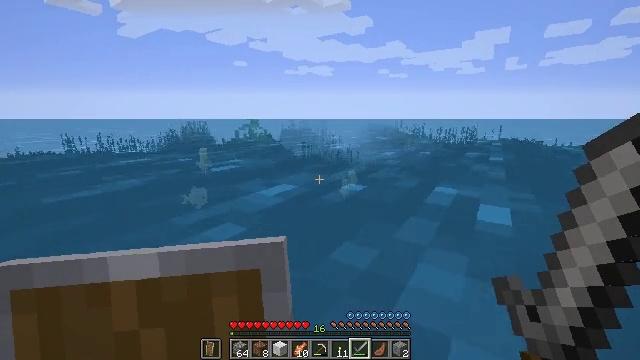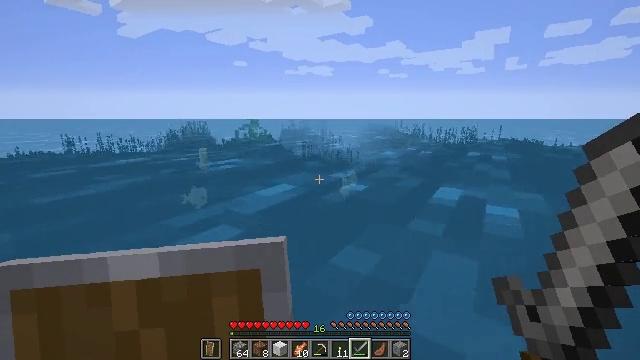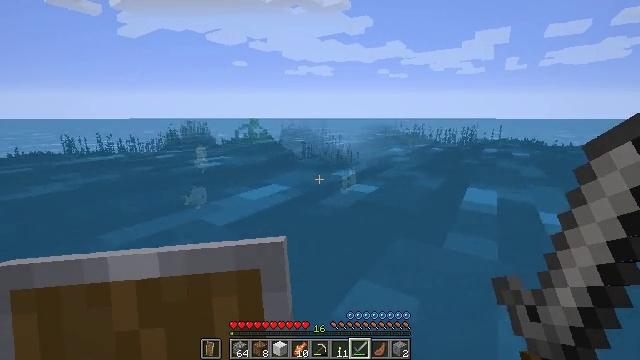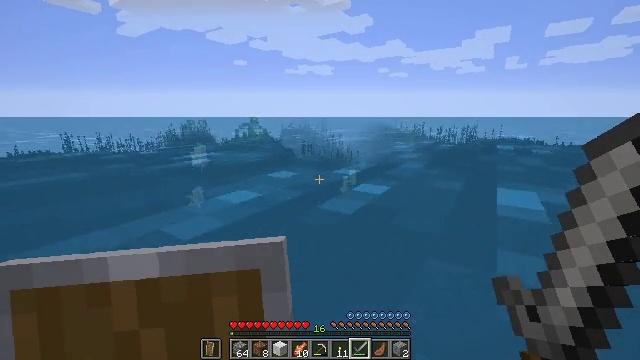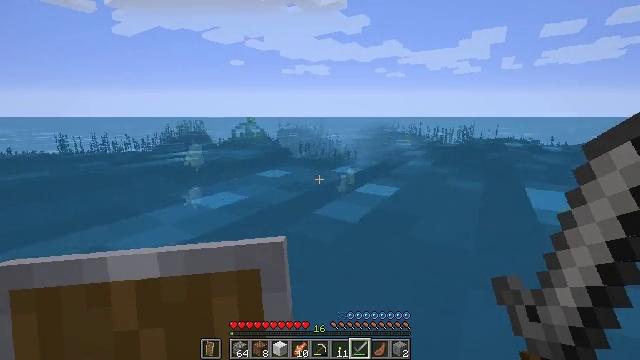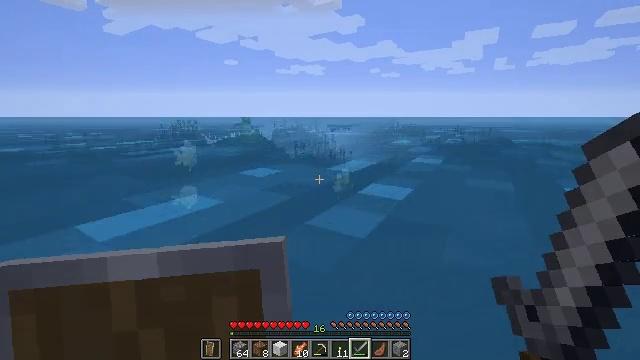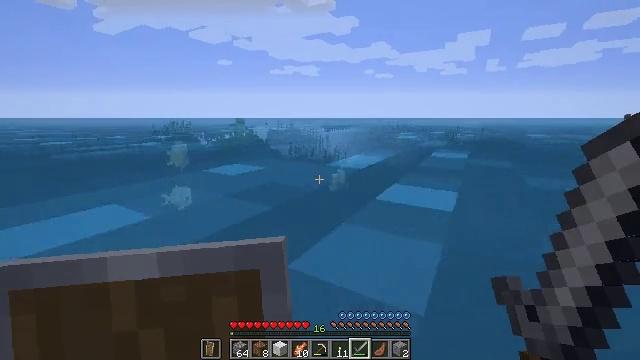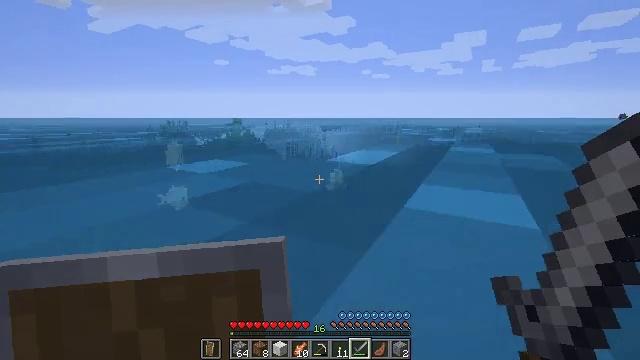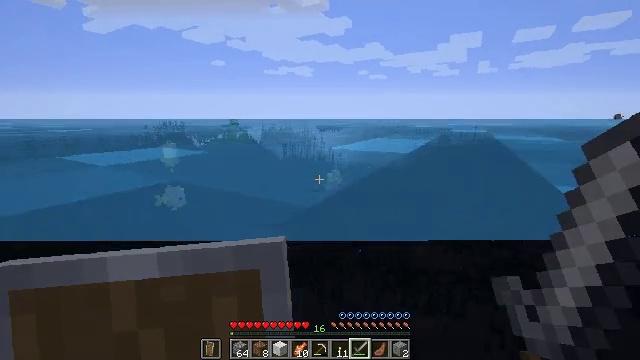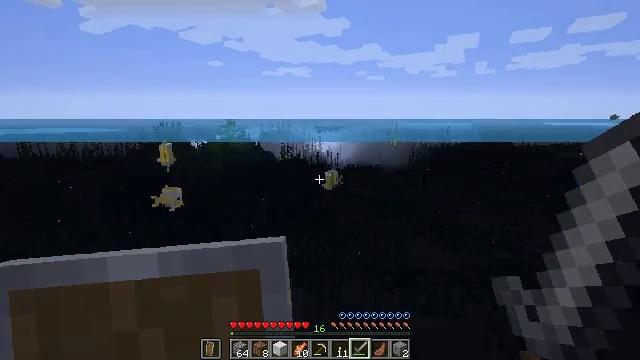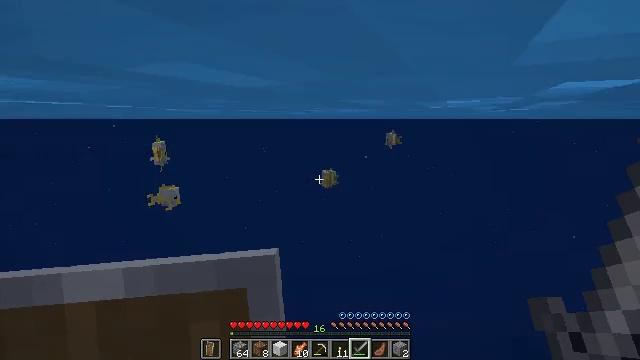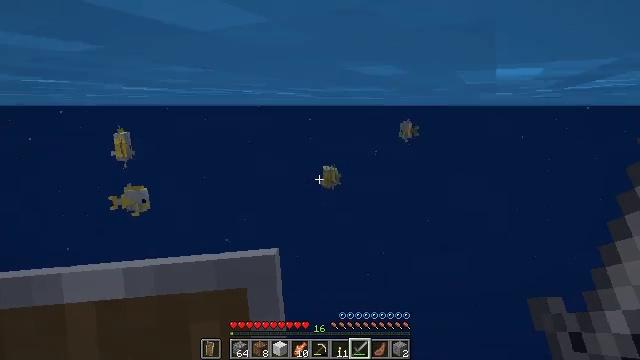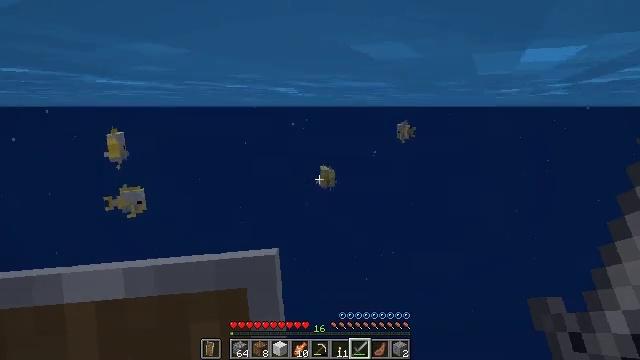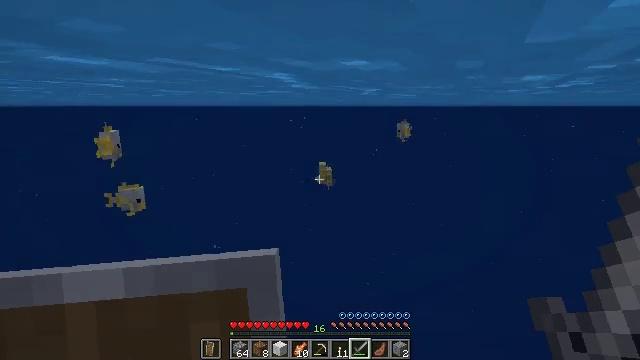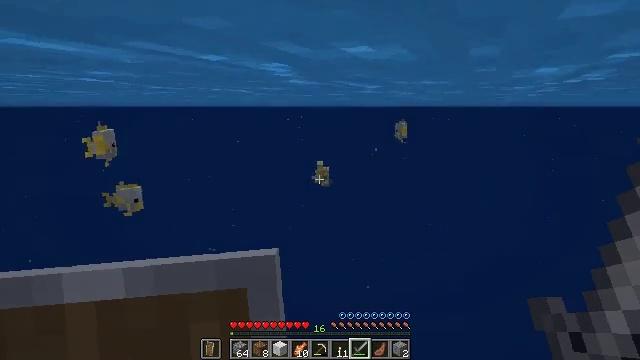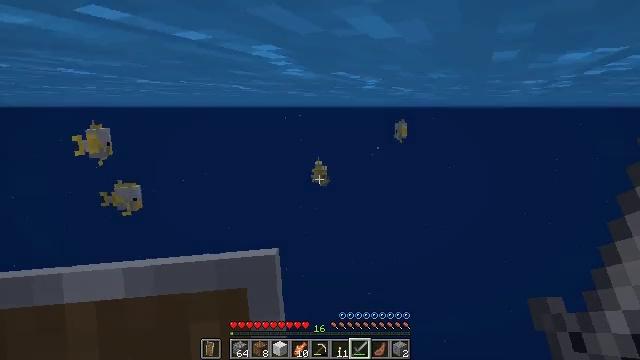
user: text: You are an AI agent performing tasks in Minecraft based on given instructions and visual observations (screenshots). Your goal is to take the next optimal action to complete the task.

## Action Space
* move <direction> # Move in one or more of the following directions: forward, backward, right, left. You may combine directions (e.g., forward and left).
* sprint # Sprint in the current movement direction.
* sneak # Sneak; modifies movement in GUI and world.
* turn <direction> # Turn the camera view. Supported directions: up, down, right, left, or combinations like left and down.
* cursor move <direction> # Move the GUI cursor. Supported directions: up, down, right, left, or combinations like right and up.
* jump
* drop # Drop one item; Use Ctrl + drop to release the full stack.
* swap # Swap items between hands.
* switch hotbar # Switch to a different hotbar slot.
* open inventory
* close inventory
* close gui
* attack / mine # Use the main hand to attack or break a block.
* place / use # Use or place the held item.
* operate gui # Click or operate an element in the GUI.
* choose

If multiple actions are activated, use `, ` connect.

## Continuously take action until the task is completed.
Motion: motion action
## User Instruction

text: Combat the tropical fish.
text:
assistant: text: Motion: move forward
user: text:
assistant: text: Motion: move forward
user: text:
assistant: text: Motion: move forward
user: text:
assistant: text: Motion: move forward
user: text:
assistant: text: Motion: move forward, turn right
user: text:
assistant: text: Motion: move forward, turn right
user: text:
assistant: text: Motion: move forward
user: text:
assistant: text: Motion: move forward
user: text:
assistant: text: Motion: move forward
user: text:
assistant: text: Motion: move forward
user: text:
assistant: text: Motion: move forward
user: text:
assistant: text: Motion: move forward
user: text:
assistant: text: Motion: move forward
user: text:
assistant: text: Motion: move forward
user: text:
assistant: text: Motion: move forward
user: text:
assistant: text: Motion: move forward
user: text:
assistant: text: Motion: move forward
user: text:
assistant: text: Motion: move forward
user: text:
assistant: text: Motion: move forward
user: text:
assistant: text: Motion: move forward
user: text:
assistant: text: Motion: move forward
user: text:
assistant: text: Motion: move forward
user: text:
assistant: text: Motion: move forward
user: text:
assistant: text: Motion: move forward
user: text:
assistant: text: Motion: move forward
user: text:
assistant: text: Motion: move forward
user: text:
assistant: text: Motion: move forward
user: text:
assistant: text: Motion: move forward
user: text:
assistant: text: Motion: move forward
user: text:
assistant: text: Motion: move forward, sneak